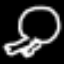
Label: frog